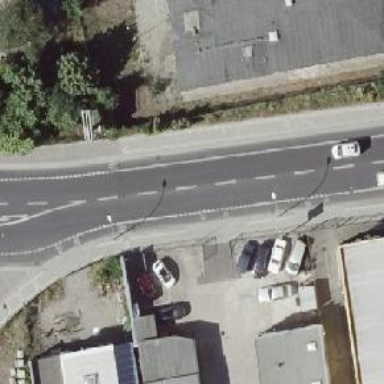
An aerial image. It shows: Secondary road with asphalt surface. There is separate sidewalk and exclusive cycle lanes on both sides.